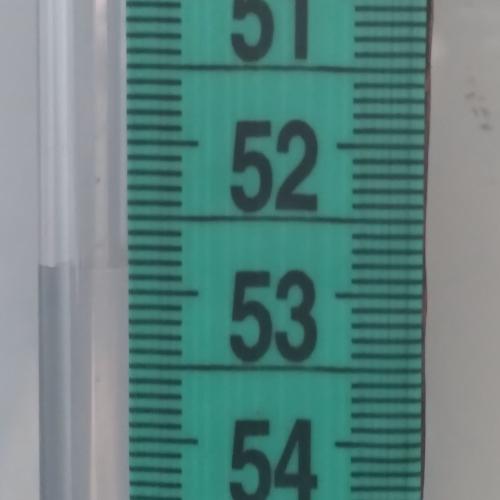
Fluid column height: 52.8 cm